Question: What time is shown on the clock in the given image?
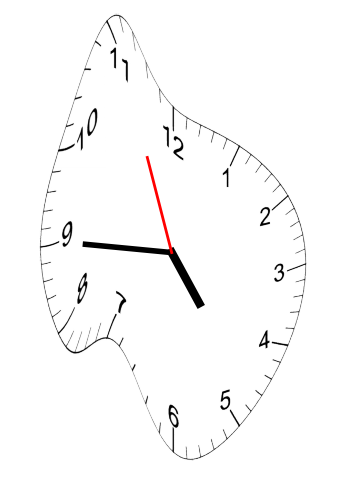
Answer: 04:44:56